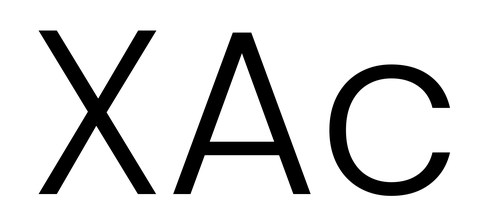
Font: Poppins-Light